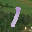
Label: 1